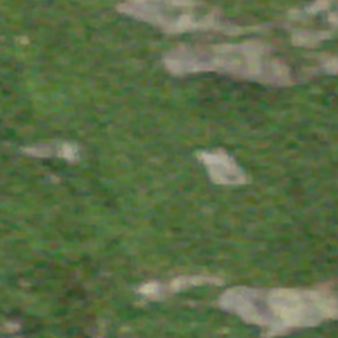
Label: other